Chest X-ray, AP view. Patient: 63 years old, sex M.
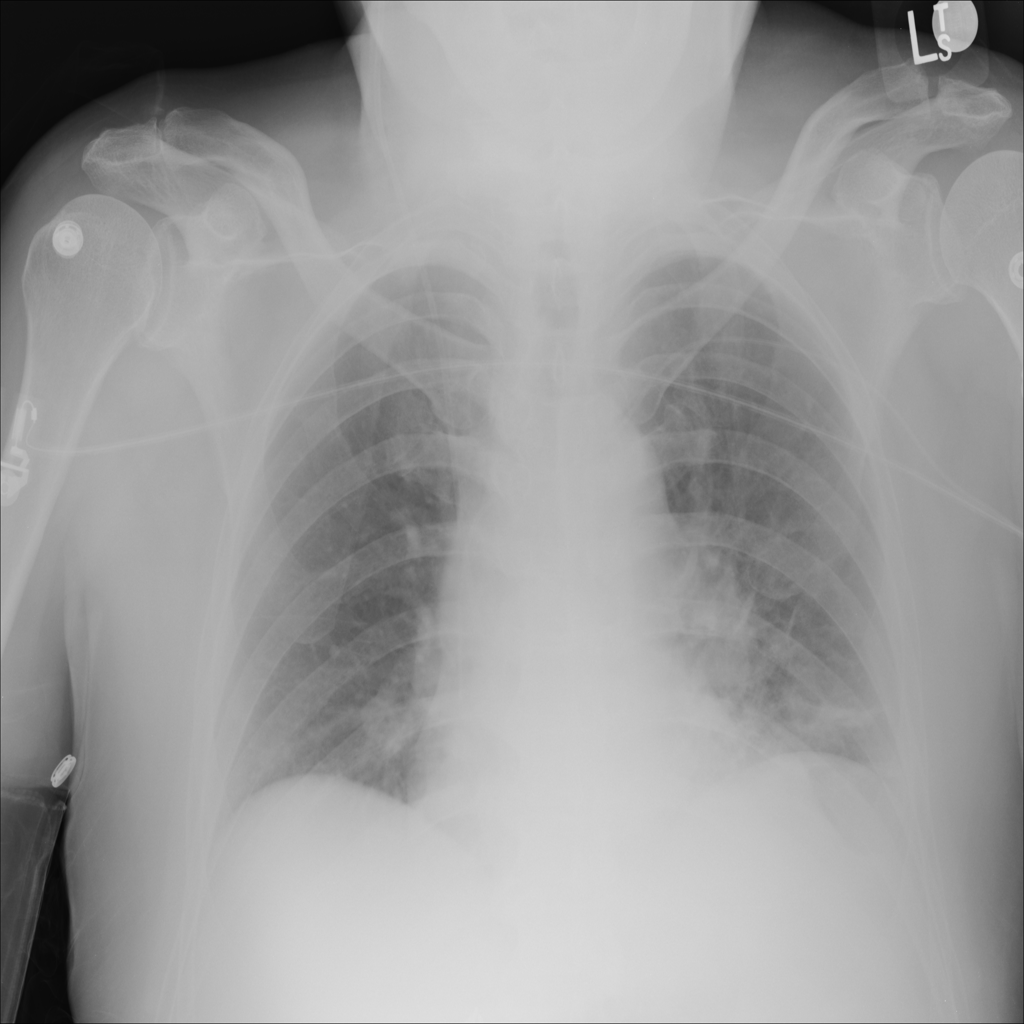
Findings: Atelectasis, Consolidation, Nodule